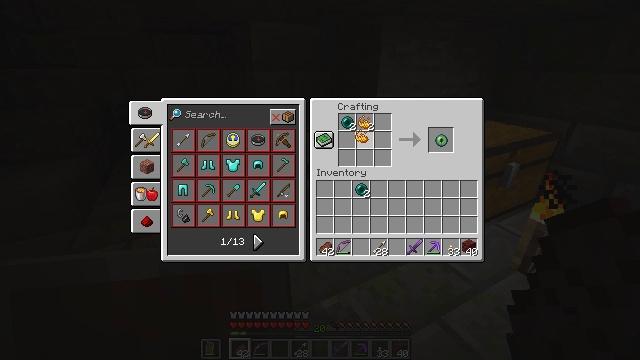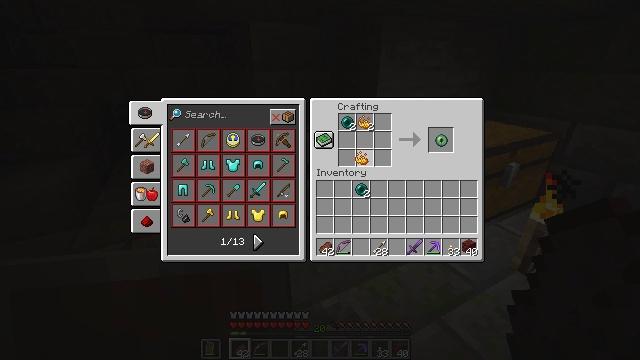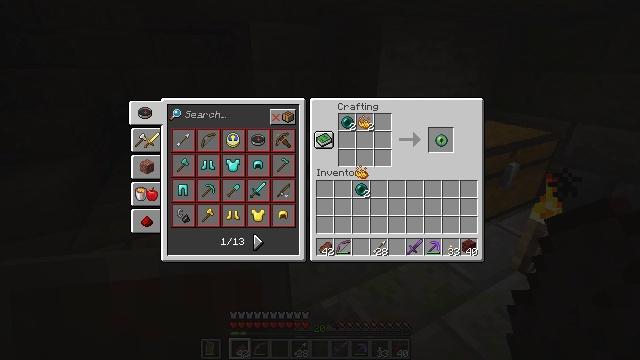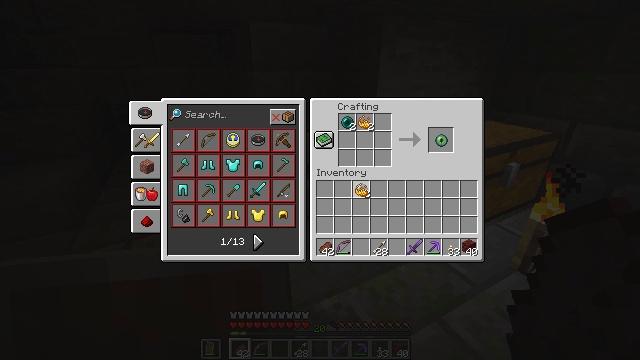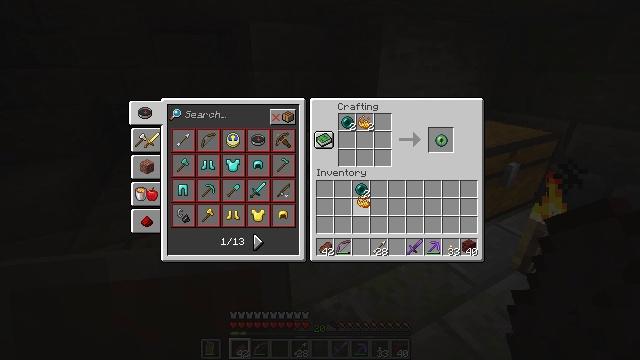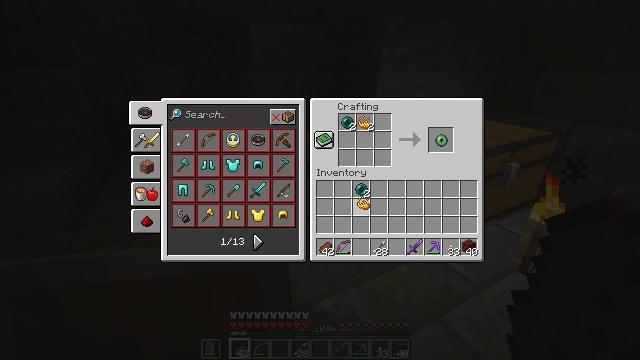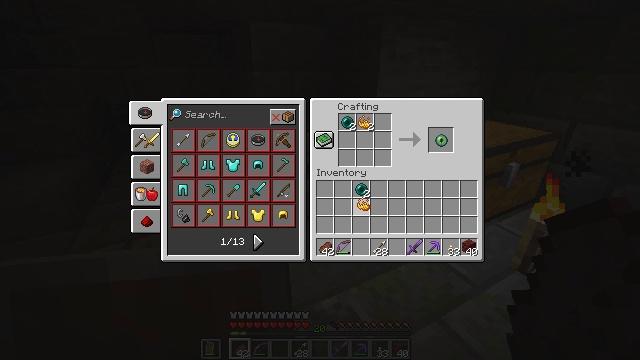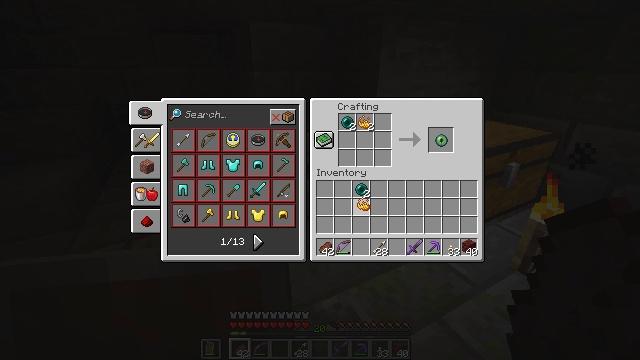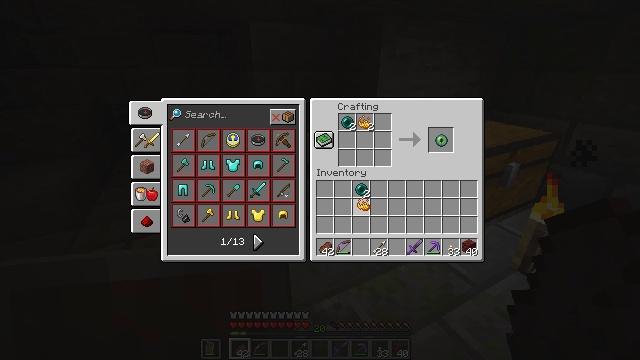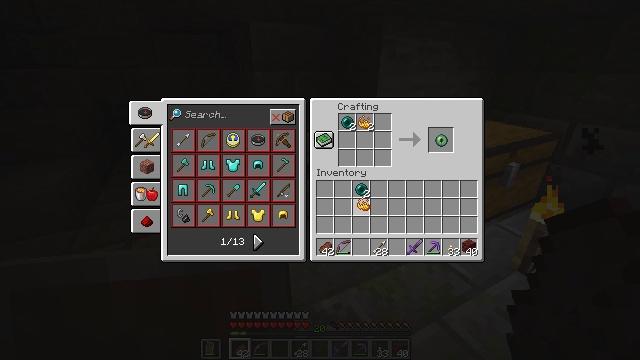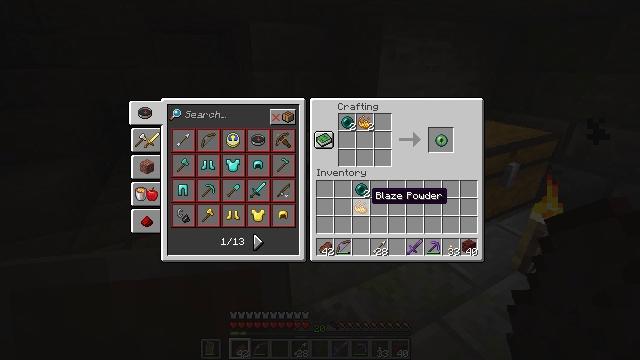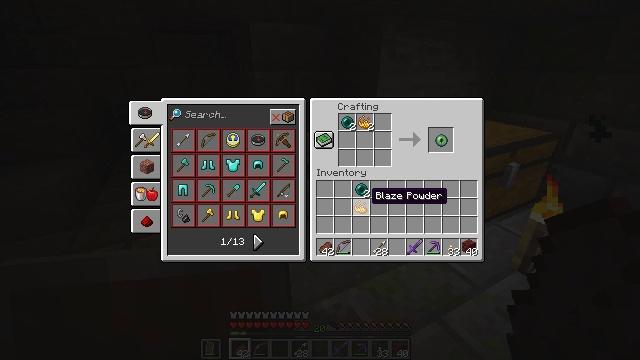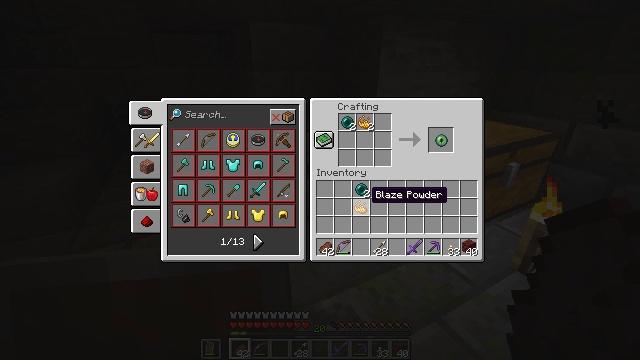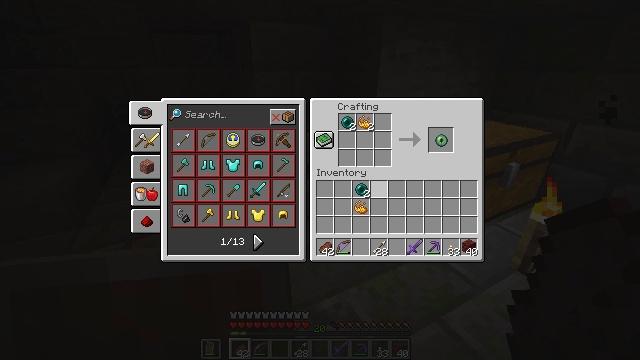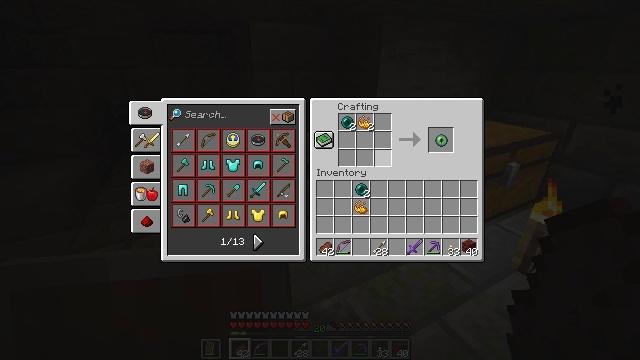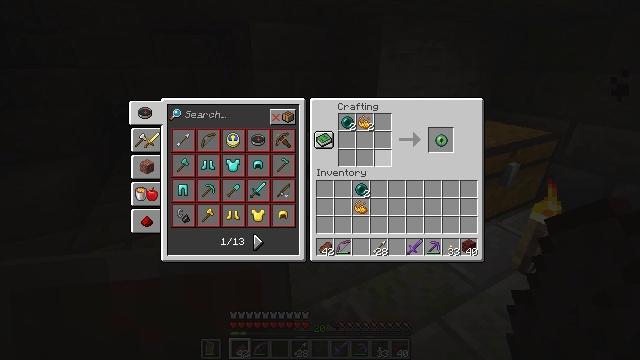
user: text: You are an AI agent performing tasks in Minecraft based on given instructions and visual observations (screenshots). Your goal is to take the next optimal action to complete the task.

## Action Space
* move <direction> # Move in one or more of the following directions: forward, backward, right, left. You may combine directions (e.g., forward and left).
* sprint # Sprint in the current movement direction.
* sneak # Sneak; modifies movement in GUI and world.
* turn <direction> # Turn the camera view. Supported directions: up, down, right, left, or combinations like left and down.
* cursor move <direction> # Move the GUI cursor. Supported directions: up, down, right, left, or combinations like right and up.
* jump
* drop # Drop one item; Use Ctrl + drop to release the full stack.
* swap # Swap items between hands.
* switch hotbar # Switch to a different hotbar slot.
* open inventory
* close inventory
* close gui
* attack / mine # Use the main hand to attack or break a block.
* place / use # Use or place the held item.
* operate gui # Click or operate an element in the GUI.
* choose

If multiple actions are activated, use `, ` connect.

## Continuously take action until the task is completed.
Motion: motion action
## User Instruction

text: Combine blaze powder and ender pearl to create an ender eye.
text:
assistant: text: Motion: turn down
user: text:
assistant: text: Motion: turn down
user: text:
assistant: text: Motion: turn down
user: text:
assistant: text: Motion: turn down
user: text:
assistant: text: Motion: no_op
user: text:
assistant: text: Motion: no_op
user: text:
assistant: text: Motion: attack / mine
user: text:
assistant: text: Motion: attack / mine
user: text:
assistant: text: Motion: attack / mine
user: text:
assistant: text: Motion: no_op
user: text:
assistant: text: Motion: no_op
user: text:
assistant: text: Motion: no_op
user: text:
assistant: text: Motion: sneak, turn up
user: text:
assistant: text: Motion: sneak, turn right and up
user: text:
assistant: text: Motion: sneak, turn up
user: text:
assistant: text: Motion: sneak, turn right and up
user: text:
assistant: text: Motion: sneak
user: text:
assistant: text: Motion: sneak
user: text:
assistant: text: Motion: sneak
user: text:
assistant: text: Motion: sneak, turn right
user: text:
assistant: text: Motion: sneak
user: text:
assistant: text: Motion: sneak, turn right
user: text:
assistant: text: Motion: sneak, turn right and up
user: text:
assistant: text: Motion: sneak
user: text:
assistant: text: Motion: sneak
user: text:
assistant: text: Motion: sneak, use / place
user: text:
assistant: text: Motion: sneak, use / place
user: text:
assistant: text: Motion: sneak, use / place
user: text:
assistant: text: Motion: sneak, use / place
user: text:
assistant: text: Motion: sneak